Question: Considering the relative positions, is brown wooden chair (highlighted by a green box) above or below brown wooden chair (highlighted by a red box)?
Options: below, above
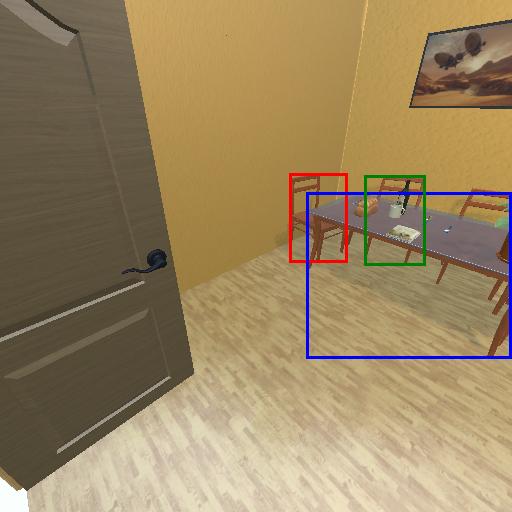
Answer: below